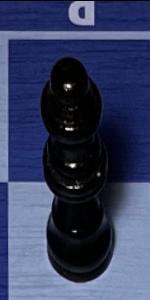
Label: Queen_Black